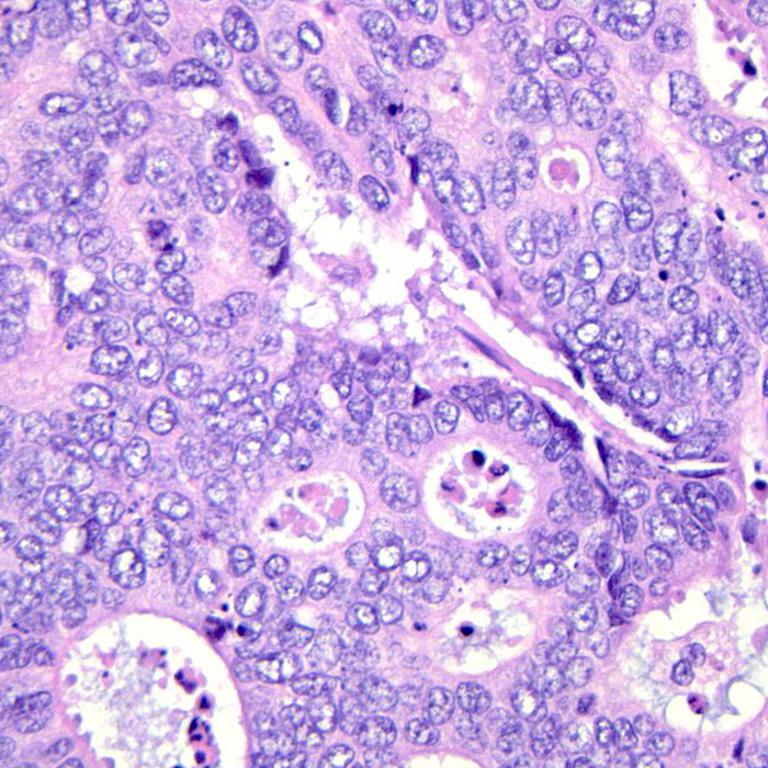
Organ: colon
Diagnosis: adenocarcinomas